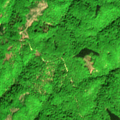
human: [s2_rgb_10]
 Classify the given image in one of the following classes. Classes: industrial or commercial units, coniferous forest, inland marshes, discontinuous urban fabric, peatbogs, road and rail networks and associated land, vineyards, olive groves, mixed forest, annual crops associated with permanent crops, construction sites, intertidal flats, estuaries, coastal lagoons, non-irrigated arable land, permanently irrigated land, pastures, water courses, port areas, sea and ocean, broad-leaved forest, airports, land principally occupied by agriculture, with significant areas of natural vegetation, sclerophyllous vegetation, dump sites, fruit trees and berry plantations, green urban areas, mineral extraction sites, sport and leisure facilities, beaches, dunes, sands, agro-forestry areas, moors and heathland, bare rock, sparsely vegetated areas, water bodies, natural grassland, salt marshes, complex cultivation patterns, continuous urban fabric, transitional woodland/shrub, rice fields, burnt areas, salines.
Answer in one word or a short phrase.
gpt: broad-leaved forest, natural grassland